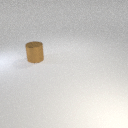
large brown metal cylinder